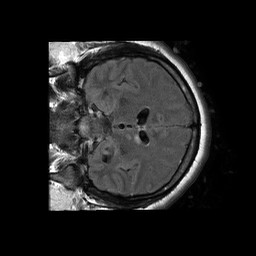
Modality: FLAIR
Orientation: coronal
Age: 31
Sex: male
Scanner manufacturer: philips
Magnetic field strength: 1.5 T
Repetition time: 6 s
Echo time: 0.12 s